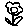
Label: flower